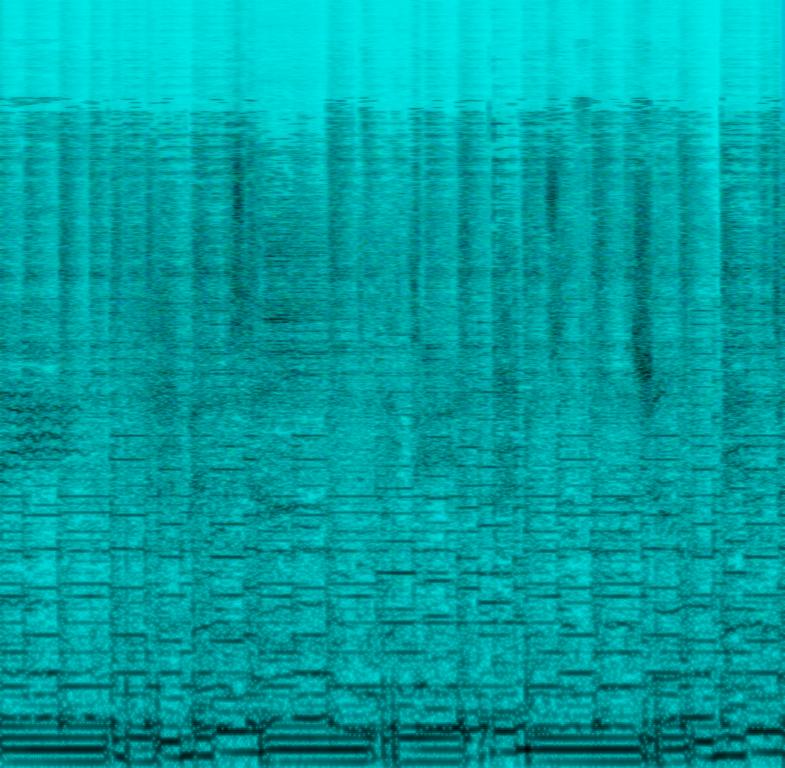
The low quality recording features a blues song that consists of filtered monotone male vocal singing over groovy bass, groovy organ keys, chords, soft kick hits, punchy snare and shimmering cymbals. The song is poorly mixed, as the vocals are not so much in the face as they should be, probably because the bass is eating the other elements - making it sound boomy.